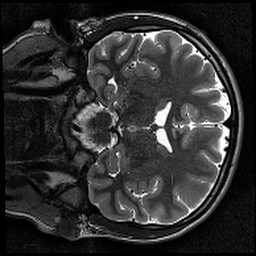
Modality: T2w
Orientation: coronal